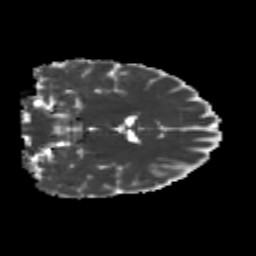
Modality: MD
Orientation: coronal
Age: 24
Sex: male
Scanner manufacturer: siemens
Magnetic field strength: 3 T
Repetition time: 3.5 s
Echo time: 0.104 s